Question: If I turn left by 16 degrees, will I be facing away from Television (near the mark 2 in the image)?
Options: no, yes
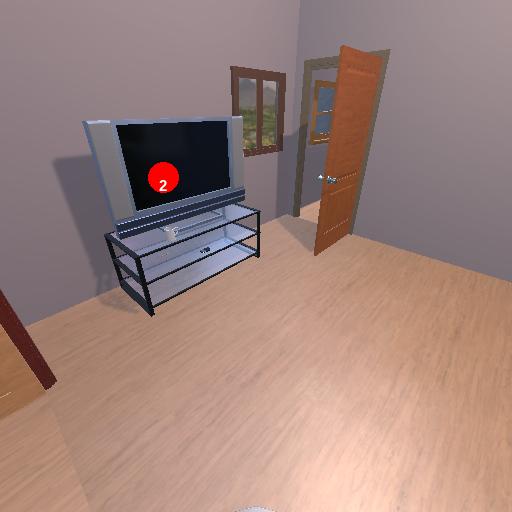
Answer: no